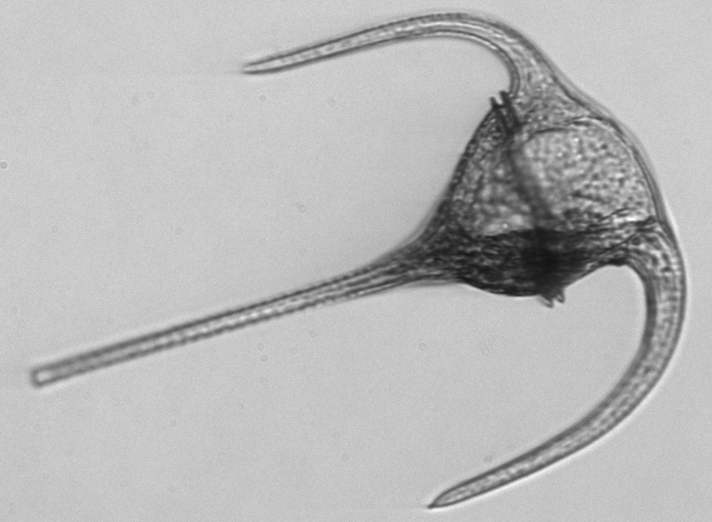
Label: Tripos